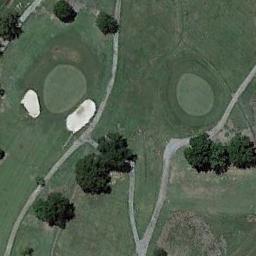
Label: golf_course